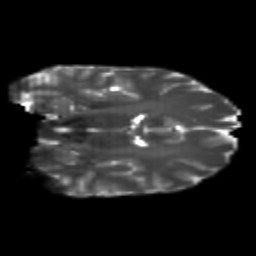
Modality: T2w
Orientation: coronal
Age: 23
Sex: male
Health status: healthy
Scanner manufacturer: philips
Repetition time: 7.386 s
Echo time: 0.08599 s